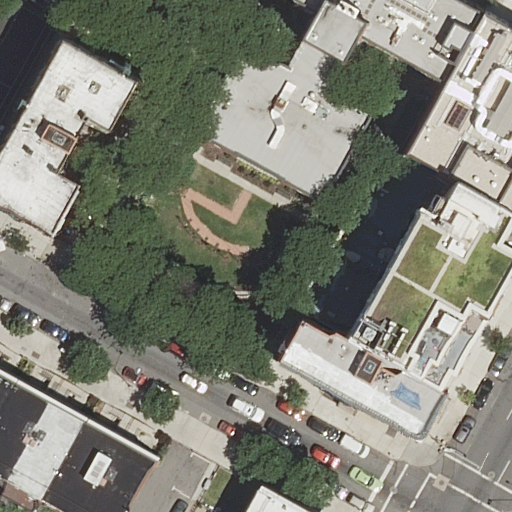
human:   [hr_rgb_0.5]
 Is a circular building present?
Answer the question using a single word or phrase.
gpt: no

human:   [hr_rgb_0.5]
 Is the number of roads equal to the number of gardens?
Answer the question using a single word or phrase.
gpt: no

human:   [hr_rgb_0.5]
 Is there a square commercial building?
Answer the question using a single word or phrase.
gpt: no

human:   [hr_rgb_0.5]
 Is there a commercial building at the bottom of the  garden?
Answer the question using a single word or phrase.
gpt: no

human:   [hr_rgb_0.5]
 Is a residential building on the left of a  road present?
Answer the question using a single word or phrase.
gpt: yes

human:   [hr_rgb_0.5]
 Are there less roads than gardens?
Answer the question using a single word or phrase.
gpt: no

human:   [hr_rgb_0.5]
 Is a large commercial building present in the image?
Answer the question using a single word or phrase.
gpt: no

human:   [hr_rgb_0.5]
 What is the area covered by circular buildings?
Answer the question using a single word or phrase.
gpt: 0m2

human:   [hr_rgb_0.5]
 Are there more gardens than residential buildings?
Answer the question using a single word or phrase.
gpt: no

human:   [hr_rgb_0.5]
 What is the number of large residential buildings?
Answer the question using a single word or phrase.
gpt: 4

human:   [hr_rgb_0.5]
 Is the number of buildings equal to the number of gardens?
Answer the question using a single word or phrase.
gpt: no

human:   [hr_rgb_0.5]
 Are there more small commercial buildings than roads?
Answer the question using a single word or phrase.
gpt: no

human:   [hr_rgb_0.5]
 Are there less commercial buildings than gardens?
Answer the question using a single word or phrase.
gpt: yes

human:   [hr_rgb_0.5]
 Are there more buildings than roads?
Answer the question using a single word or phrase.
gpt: yes

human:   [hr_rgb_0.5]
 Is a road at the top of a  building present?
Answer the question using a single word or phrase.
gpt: no

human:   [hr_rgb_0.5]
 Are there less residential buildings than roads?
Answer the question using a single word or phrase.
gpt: no

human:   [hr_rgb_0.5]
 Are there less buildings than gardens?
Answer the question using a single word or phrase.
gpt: no

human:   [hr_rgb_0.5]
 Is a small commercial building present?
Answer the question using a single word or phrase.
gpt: no

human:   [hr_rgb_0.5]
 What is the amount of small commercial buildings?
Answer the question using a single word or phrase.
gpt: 0

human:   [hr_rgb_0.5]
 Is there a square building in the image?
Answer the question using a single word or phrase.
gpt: no

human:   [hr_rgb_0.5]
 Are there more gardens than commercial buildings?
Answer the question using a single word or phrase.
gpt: yes

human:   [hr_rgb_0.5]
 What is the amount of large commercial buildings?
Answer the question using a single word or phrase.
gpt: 0

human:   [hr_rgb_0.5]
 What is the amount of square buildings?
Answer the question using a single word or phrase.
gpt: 0

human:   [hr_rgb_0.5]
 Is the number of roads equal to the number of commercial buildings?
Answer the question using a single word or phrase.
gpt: no

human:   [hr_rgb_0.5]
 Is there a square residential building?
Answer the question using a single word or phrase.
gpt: no

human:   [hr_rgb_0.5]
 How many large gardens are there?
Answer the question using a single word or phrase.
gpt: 1

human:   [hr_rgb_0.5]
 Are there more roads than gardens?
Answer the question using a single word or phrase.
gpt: yes

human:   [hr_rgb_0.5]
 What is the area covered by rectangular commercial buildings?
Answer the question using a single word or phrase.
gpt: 0m2

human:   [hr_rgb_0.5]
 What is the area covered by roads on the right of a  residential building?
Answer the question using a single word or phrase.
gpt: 0m2

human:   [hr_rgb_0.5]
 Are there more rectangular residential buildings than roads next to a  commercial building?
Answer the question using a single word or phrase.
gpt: yes

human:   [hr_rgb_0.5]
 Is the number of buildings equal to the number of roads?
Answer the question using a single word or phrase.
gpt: no

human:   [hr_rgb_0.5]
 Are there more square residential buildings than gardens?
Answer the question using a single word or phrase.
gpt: no

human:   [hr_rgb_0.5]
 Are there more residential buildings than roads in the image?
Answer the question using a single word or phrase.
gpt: yes

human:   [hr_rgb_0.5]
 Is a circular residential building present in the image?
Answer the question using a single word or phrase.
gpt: no

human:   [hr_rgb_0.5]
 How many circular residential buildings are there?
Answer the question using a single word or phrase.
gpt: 0

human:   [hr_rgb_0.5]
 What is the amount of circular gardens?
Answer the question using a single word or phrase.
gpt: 0